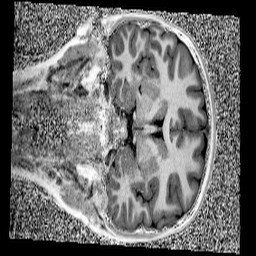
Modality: UNIT1
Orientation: coronal
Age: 11
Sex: male
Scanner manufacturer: siemens
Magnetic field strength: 3 T
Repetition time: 4 s
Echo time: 0.00299 s